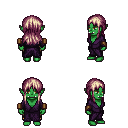
a pixel art fantasy rpg character, female body template, orc, green skin, purple robe, gold greaves, white blonde unkempt hairstyle, leather bracers, four views (front, back, left, right), 2x2 character sprite sheet, small pixel art, hard edges, no anti-aliasing